Question: I'm using code as below
'''
string strFetchResData = string.Empty;
XmlDocument xmlDoc = new XmlDocument();
double RateId = 299;
bool UseNetMetering = true;
string StartTime = "2/26/2008%2011:00:00%20AM";
string EndTime = "2/26/2009%2010:00:00%20AM";
using (var client = new CookieAwareWebClient())
{
Uri uri = new Uri("https://www.myServiceUrl.com/Services.svc/SynthesizedBill?RateId=" + RateId + "&UseNetMetering=" + UseNetMetering + "&StartTime=" + StartTime + "&EndTime=" + EndTime + "");
client.Credentials = new NetworkCredential(ConfigurationManager.AppSettings["CPRUserName"], ConfigurationManager.AppSettings["CPRPassword"]);
strFetchResData = client.DownloadString(uri);
}
XmlDocument doc = new XmlDocument();
doc.LoadXml(strFetchResData);
objSynthesizedData.PowerBill = JsonConvert.SerializeXmlNode(doc).Replace(@"@", @"").Remove(1, 44);
'''
am Using Data member as
'''
[DataContract]
public class SynthesizedPowerBill
{
[DataMember]
public string PowerBill { get; set; }
}
'''
but I'm not getting the output in json format,

Why the format is not coming in JSON format? it is coming like a normal string, i want json format.
please help me..
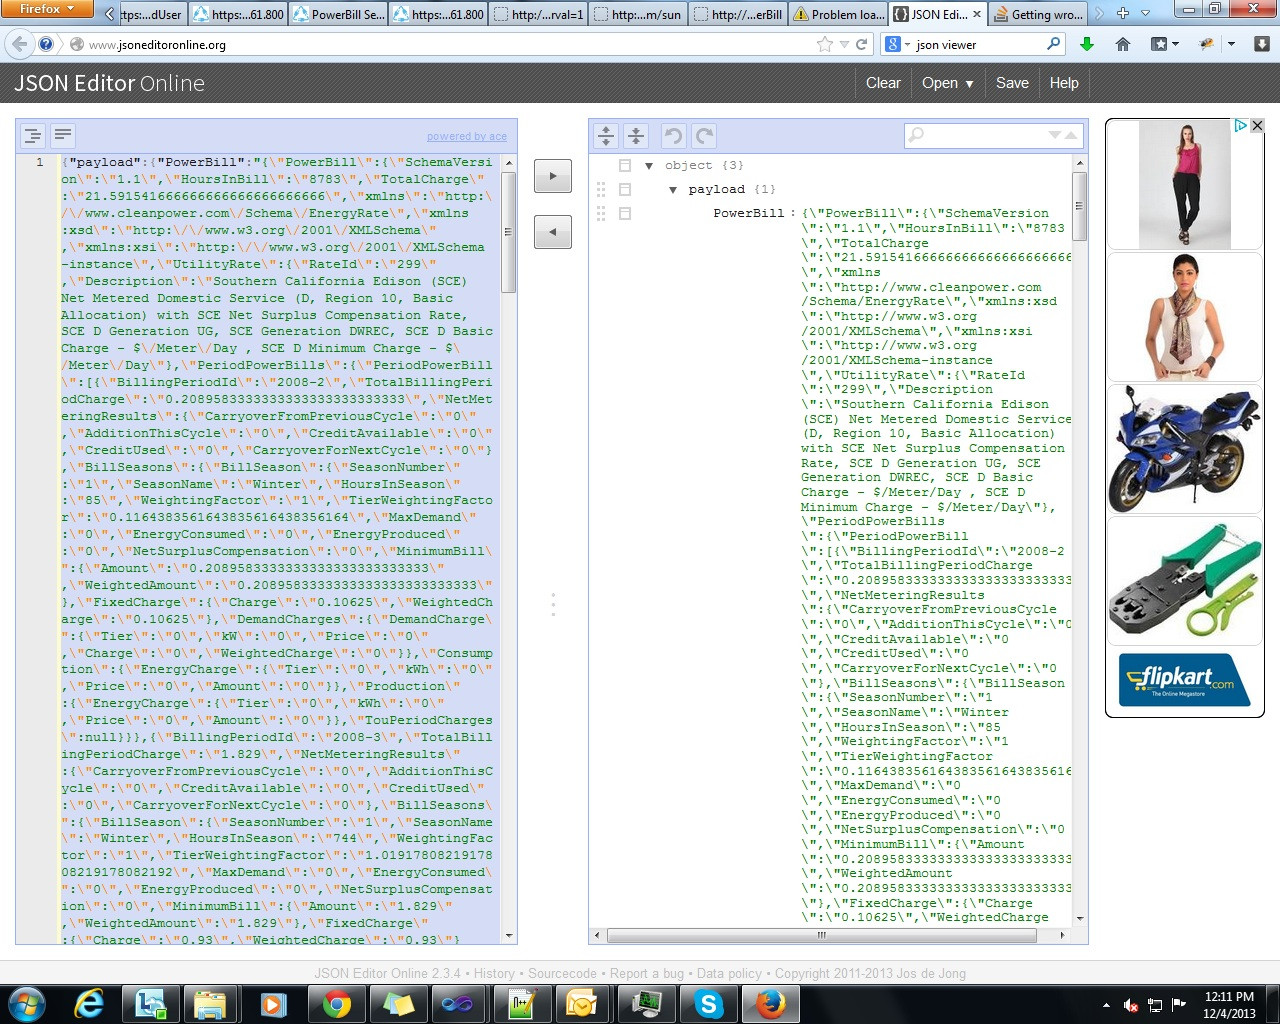
Answer: Use a DataContractJsonSerializer instead?
<URL>